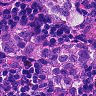
Metastatic tissue present: yes